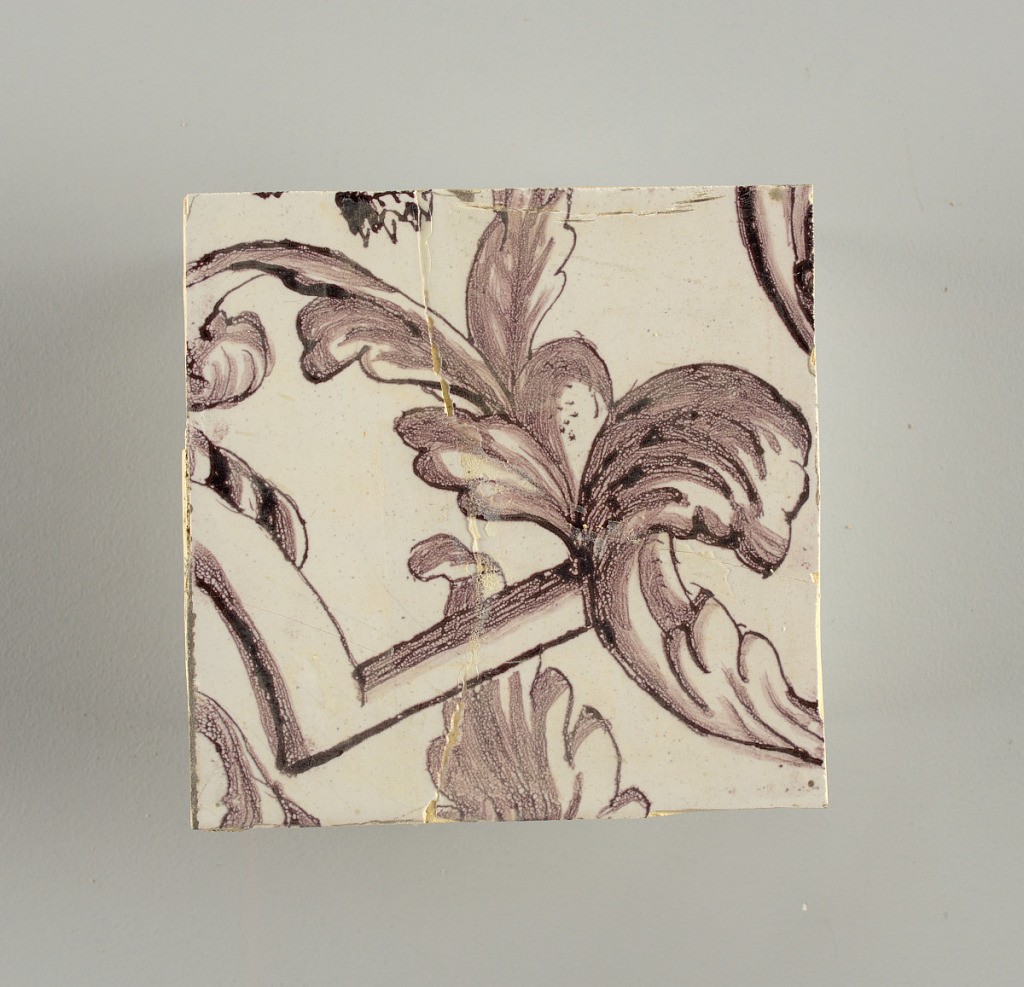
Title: Wall facing
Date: ca. 1725
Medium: Tin-glazed earthenware, underglaze
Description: Horizontal rectangle.  Thirty-seven tiles wide and twenty-one high with opening for door or window nineteen and one-half tiles high and twelve wide.  To left and right of opening, centered canopy above. Left, woman representing Hope, right, a sculputure urn.  Centered above opening, a mascaron.  Arabesque design of foliage.